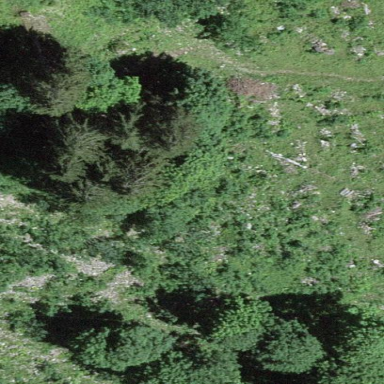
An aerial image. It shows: Forest area.